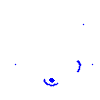
Particle: pion